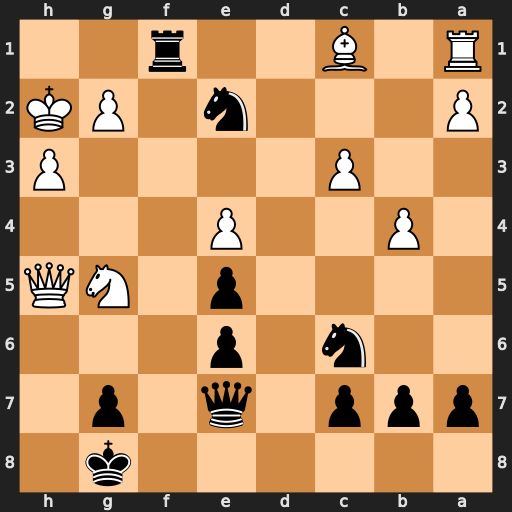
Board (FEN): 6k1/ppp1q1p1/2n1p3/4p1NQ/1P2P3/2P4P/P3n1PK/R1B2r2
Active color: b
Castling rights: -
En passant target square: -
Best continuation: Rh1+ Kxh1 Ng3+ Kh2 Nxh5